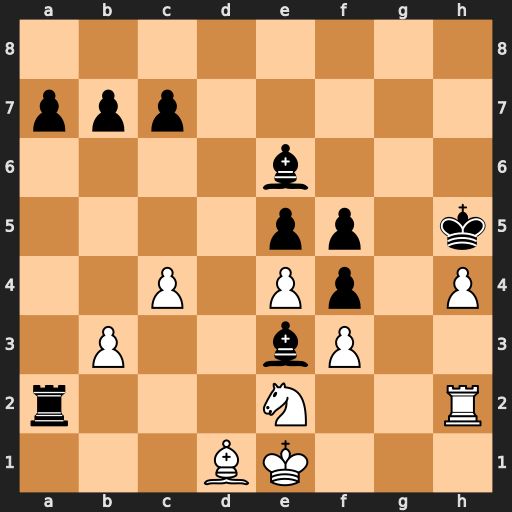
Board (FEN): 8/ppp5/4b3/4pp1k/2P1Pp1P/1P2bP2/r3N2R/3BK3
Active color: w
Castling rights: -
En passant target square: -
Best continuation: Nxf4+ exf4 Rxa2